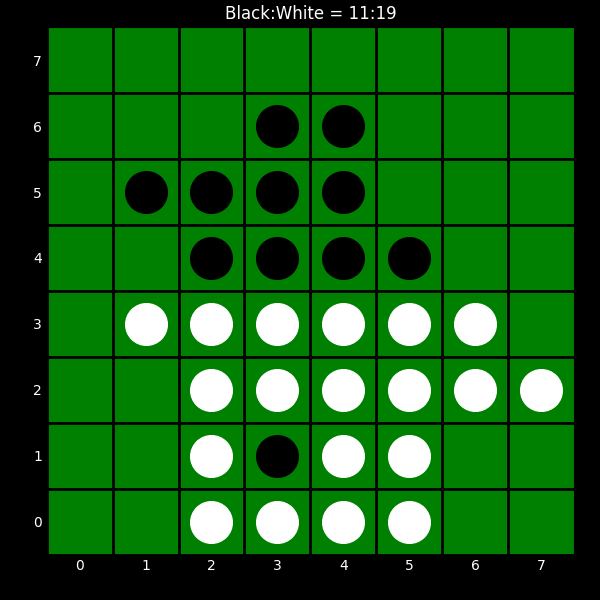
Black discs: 11
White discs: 19